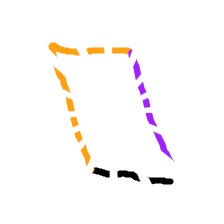
Shape: parallelogram